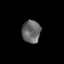
Tissue: skin
Cell type: Fibroblasts
Senescence score: 0.2377
Nuclear area (px): 409
Mean DAPI intensity: 103.438